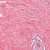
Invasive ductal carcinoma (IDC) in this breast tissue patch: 0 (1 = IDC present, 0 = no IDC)